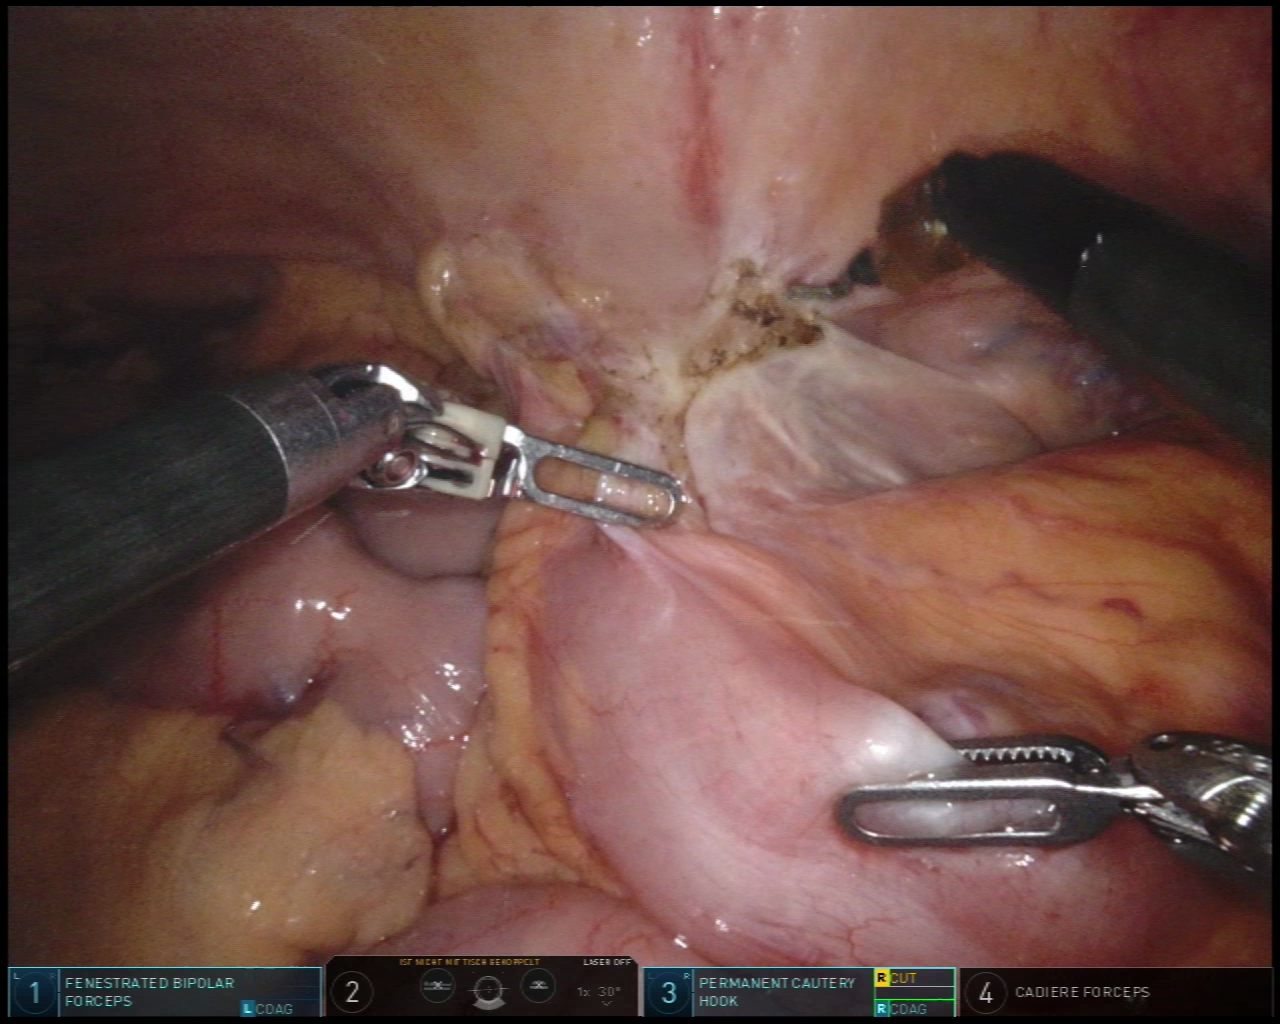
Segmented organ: colon
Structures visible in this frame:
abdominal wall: yes
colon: yes
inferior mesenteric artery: no
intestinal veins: no
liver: no
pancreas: no
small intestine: yes
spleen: no
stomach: no
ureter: no
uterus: no
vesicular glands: no